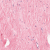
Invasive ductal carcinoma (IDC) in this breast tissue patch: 0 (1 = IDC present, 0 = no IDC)